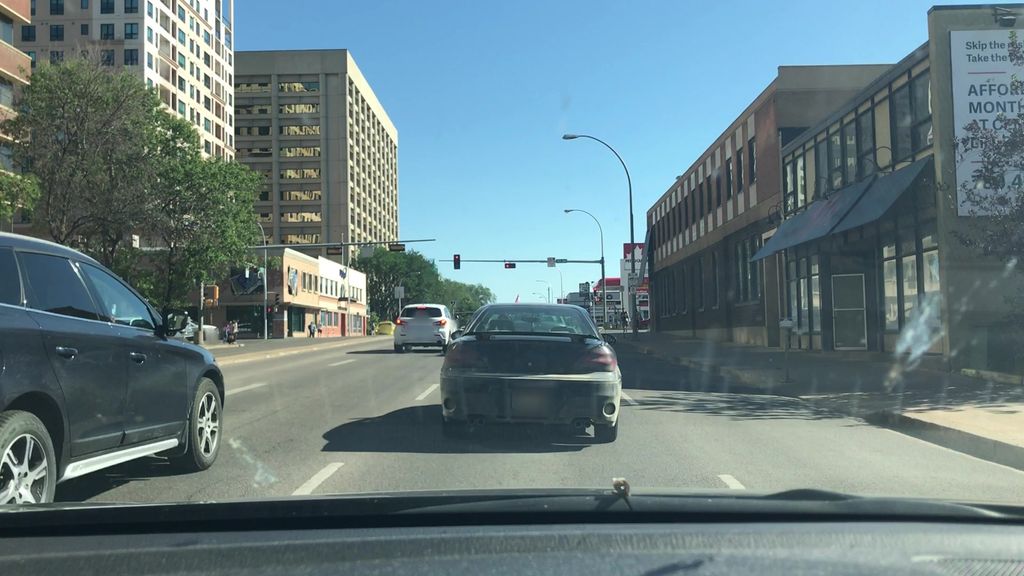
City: edmonton